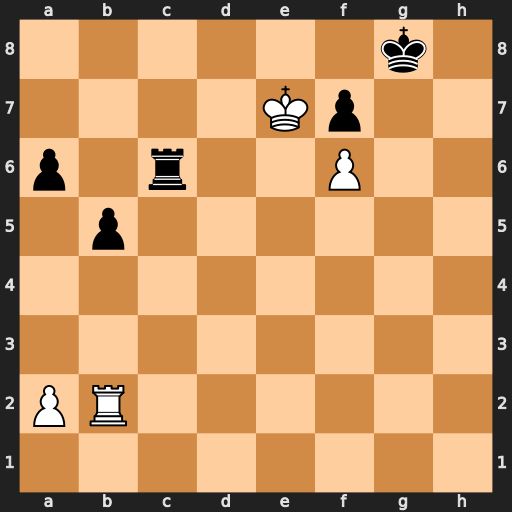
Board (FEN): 6k1/4Kp2/p1r2P2/1p6/8/8/PR6/8
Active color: w
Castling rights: -
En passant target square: -
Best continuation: Rg2+ Kh7 Kxf7